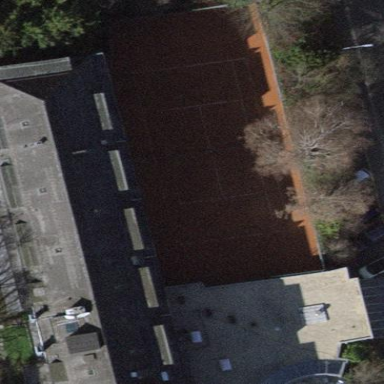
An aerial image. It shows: Tennis court on pitch designated for leisure land.